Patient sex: M
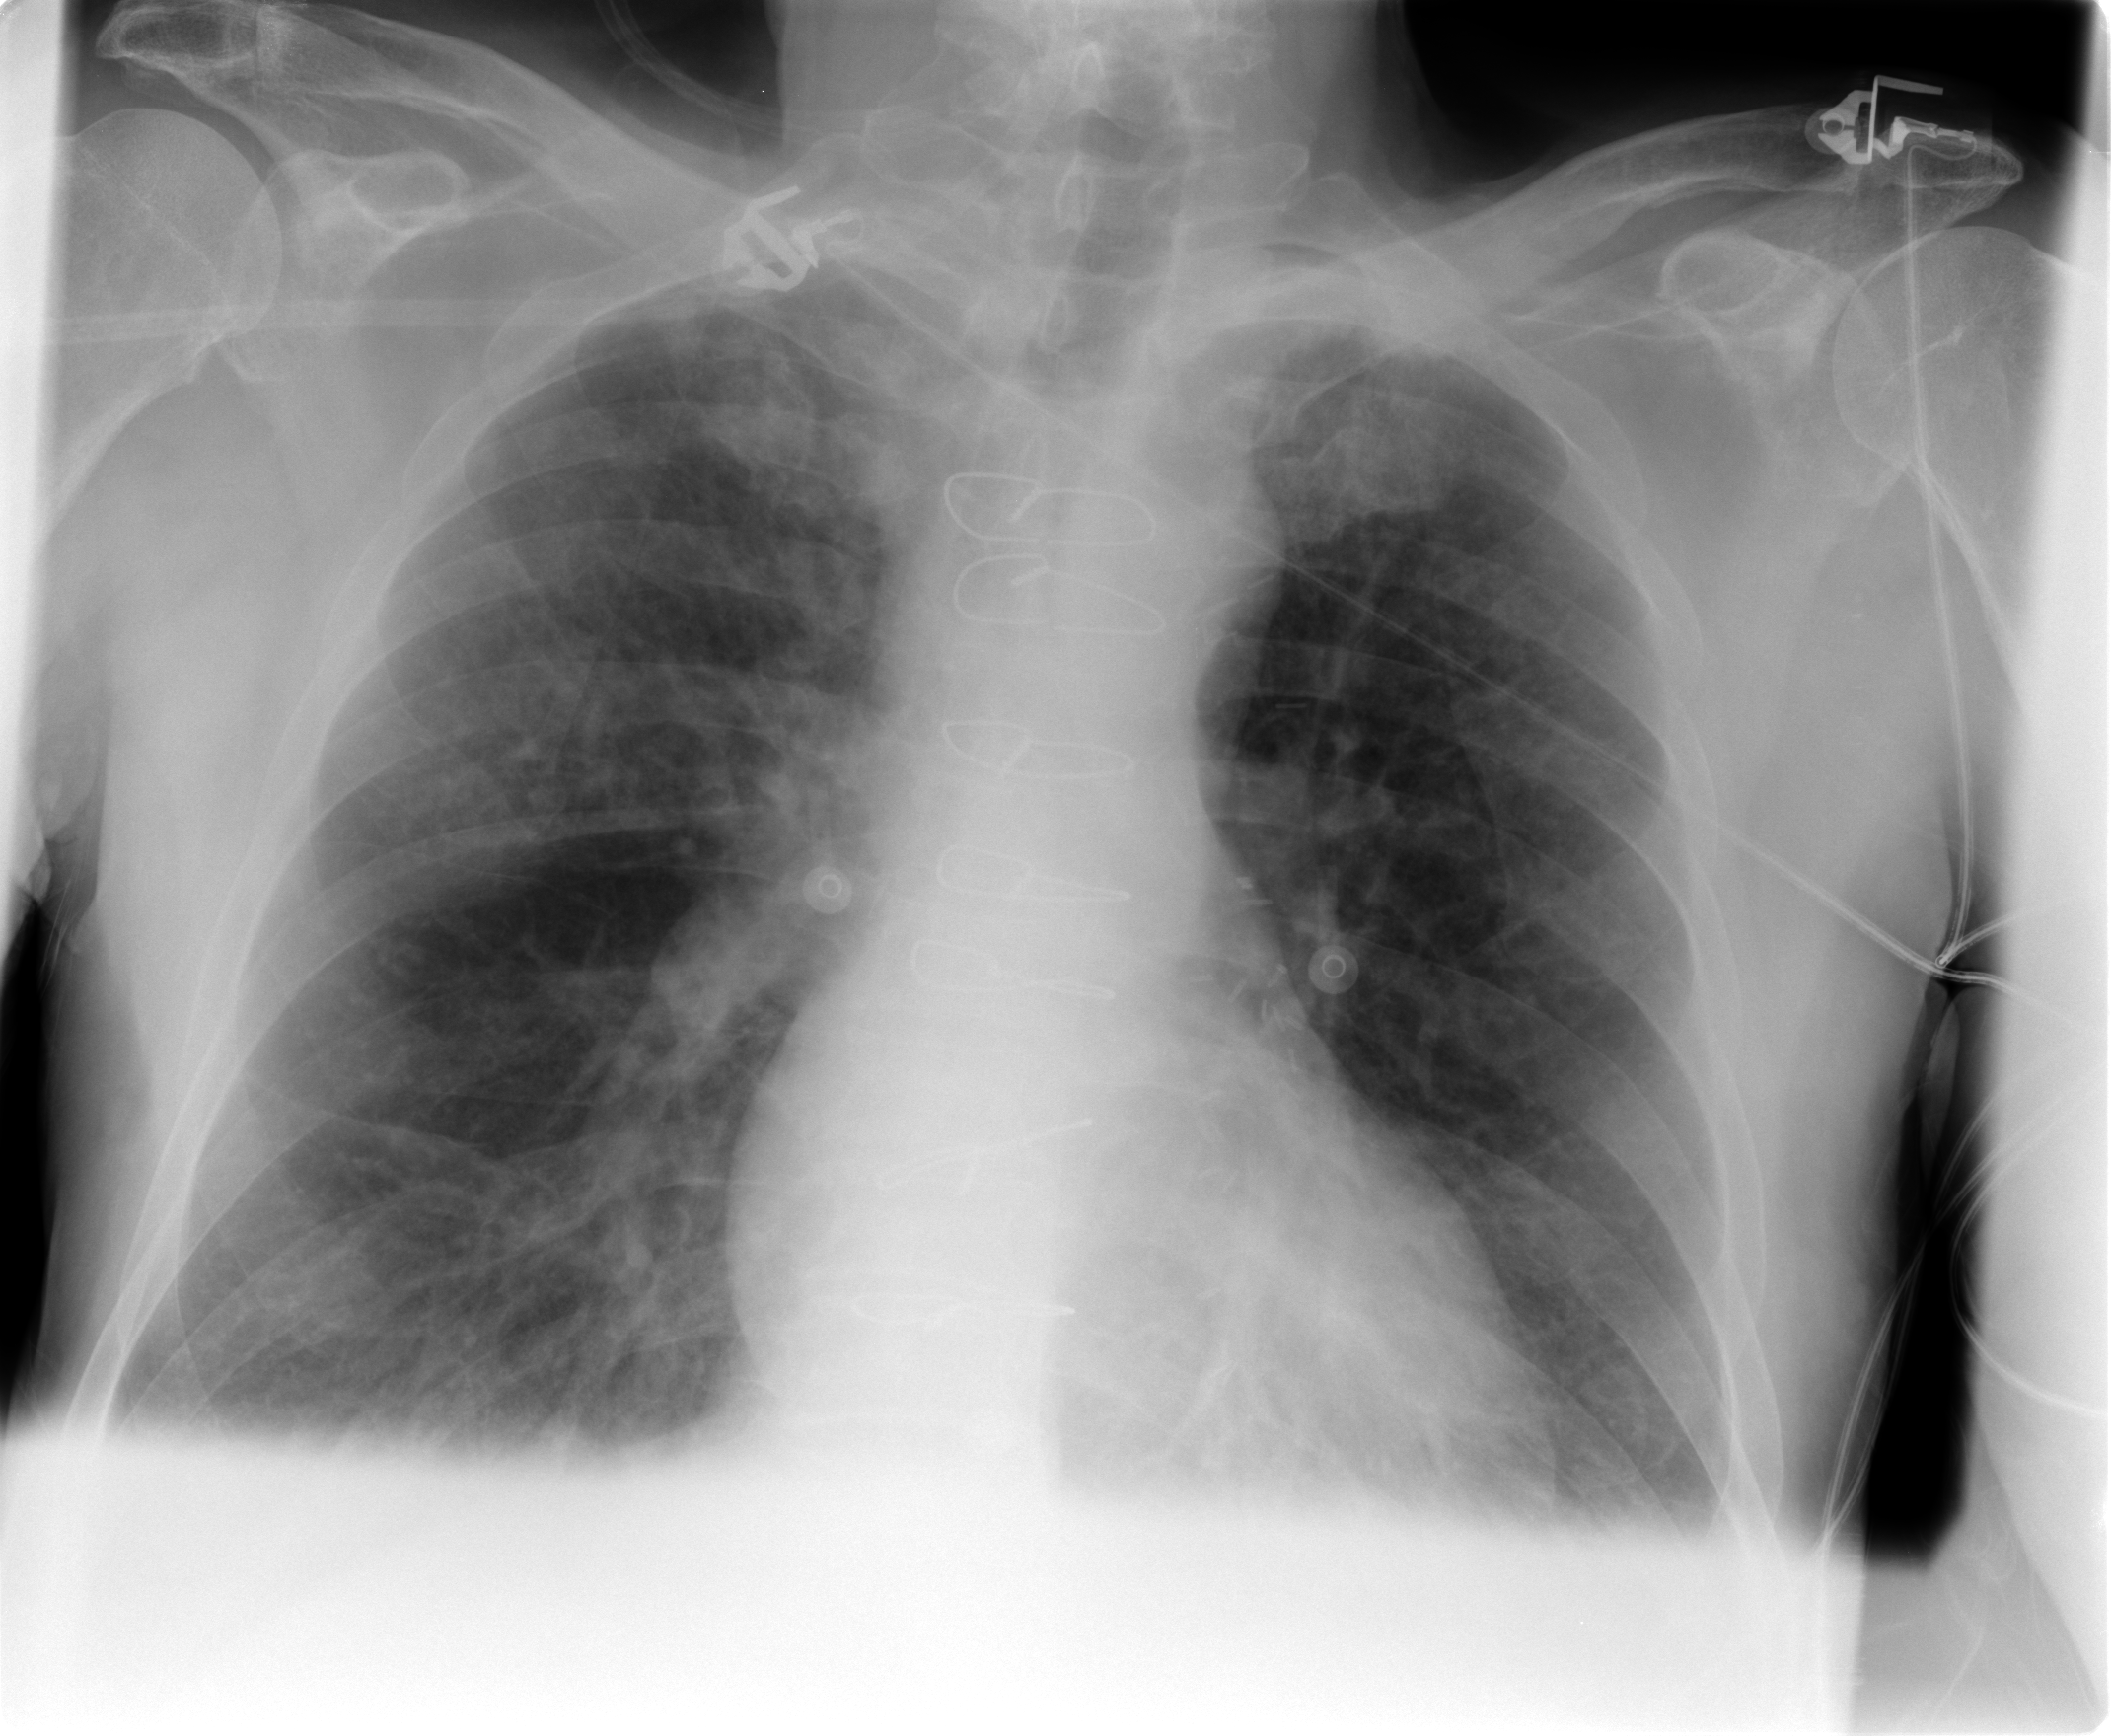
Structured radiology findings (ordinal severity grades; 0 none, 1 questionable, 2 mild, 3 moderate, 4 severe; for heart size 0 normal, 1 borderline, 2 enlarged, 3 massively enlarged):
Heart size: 0
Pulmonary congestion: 2
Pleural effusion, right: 0
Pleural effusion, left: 0
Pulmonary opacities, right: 0
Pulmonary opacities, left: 0
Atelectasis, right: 0
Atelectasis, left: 0